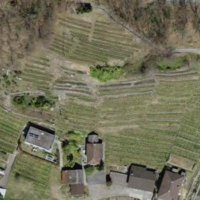
EUNIS habitat code: 24
Species observed at this site:
Veronica anagallis-aquatica